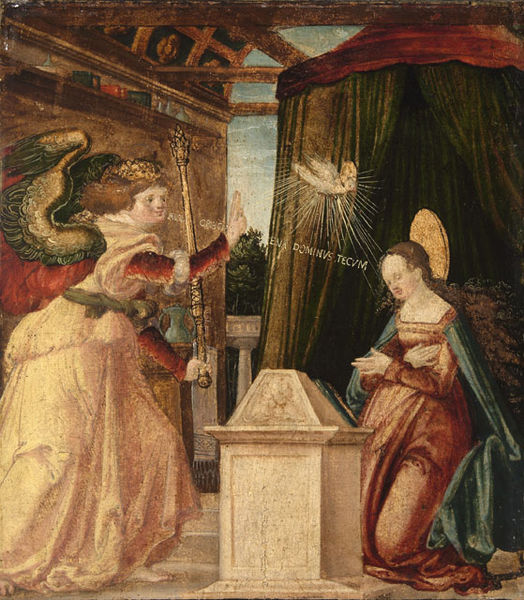
Titel: Verkündigung an Maria
Künstler: Hans Pruckendorfer
Standort: Karlsruhe
Institution: Staatliche Kunsthalle Karlsruhe
Schlagwörter: baum, blau, flügel, gemälde, hand, himmel, kopf, umhang, vogel, wasser, weiß, wolken, frauen, gelb, grün, landschaft, menschen, fenster, finger, frau, geste, kleid, kleider, säule, tisch, zimmer, dach, dame, gebäude, haus, rot, gespräch, haube, malerei, rock, teppich, jung, regal, architektur, arme, falten, sockel, stein, taube, hände, innenraum, vorhang, kirche, gewand, gold, haare, mantel, stoff, familie, innen, pflanze, krone, locken, renaissance, rosa, seide, engel, krug, vase, balkon, relief, schrift, bücher, bogen, italien, zwei, stab, wein, inschrift, bett, balken, stufe, faltenwurf, knie, zeigen, transparent, gewölbe, strahlen, jungfrau, text, knien, beten, gebet, altar, pult, ankündigung, heiligenschein, nimbus, knieend, kniend, mittelalter, andacht, segen, segnen, segnung, erscheinung, baldachin, lesepult, heilige, fresko, heilig, maria, madonna, anbetung, betend, erzengel, gruß, schrein, zepter, verkündigung, szepter, zelt, geist, latein, heiliger geist, gabriel, heiligendarstellung, verkündung, empfängnis, ave maria, segensgeste, heilligenschein, kniehen, kelider, zeugung, verkündigungsengel, dominus, hánde, oreol, jesusmutter, vekündigung, mariea, jungfreuliche empfängnis, emfängnis, engelsgruss, heiliger geistt, ave mria